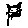
Label: cat